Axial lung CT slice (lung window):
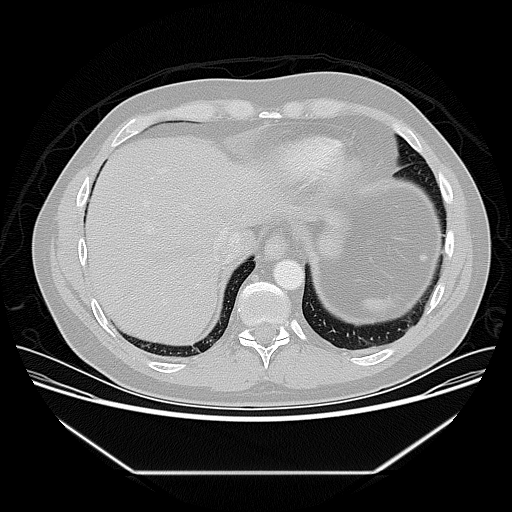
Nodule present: no